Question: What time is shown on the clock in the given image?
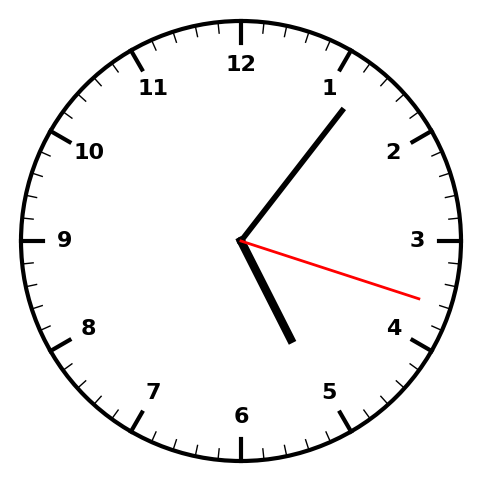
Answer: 05:06:18